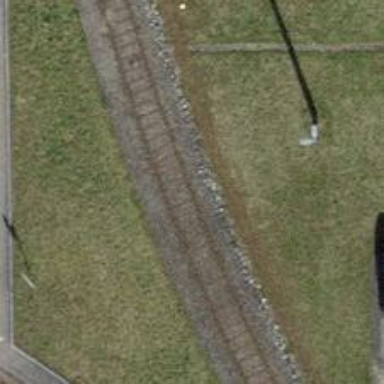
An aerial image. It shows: Single-track railway spur.